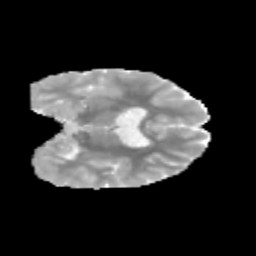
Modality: MD
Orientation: coronal
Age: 9
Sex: female
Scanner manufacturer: siemens
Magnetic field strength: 3 T
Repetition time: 3.8 s
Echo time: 0.07 s